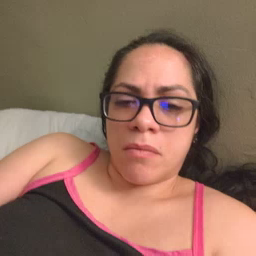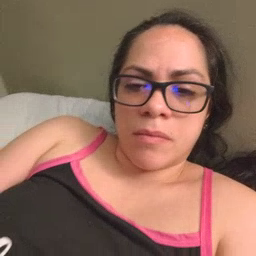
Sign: night